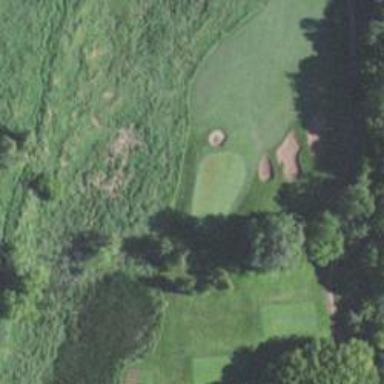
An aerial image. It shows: View of golf hole.